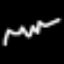
Label: squiggle